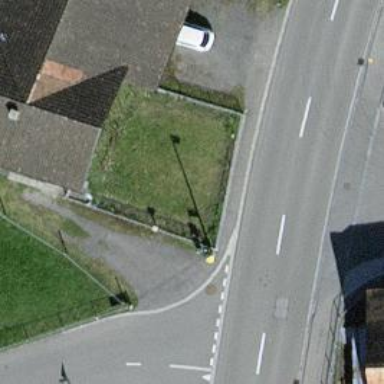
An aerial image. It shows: Bus stop with platform for public transport.